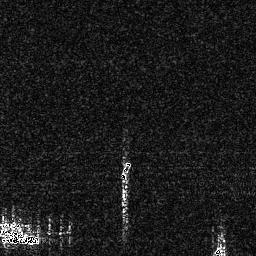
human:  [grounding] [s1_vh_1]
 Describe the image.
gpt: In the satellite image, there is  <ref>1 small ship </ref> <box>[[46, 62, 50, 69, 0]]</box> located at center.